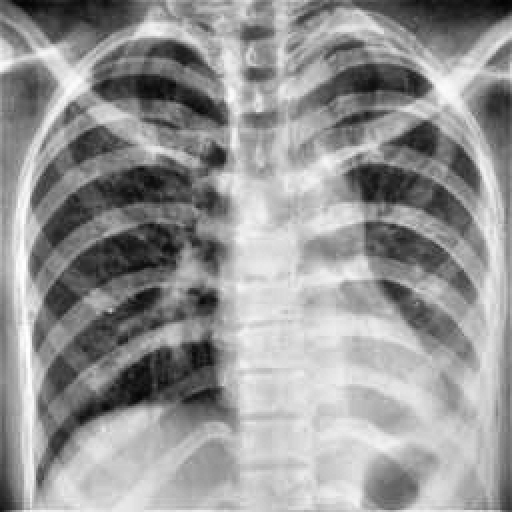
Finding: TUBERCULOSIS